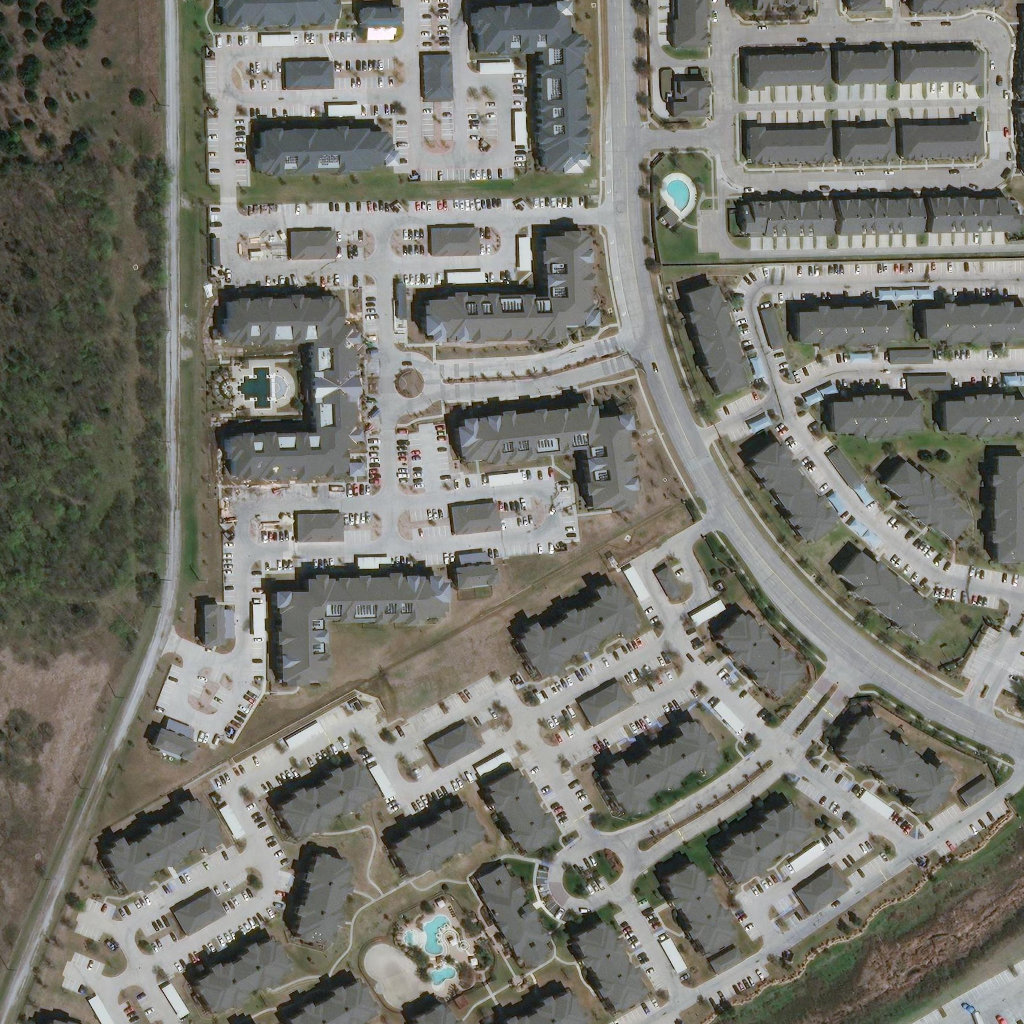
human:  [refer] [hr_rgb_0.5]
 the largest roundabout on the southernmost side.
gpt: <box>[[53, 81, 62, 89, 0]]</box>